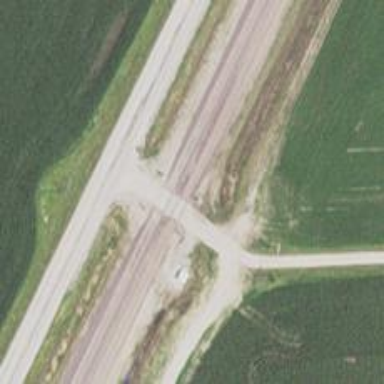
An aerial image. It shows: Railway level crossing.